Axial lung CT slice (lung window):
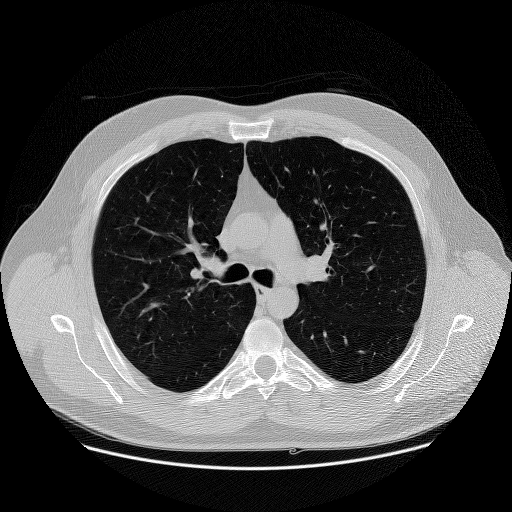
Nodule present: no